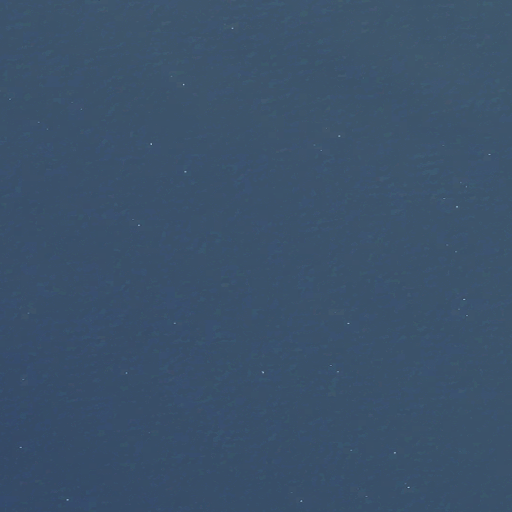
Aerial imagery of bar in Maine named Channel Rock containing only open water